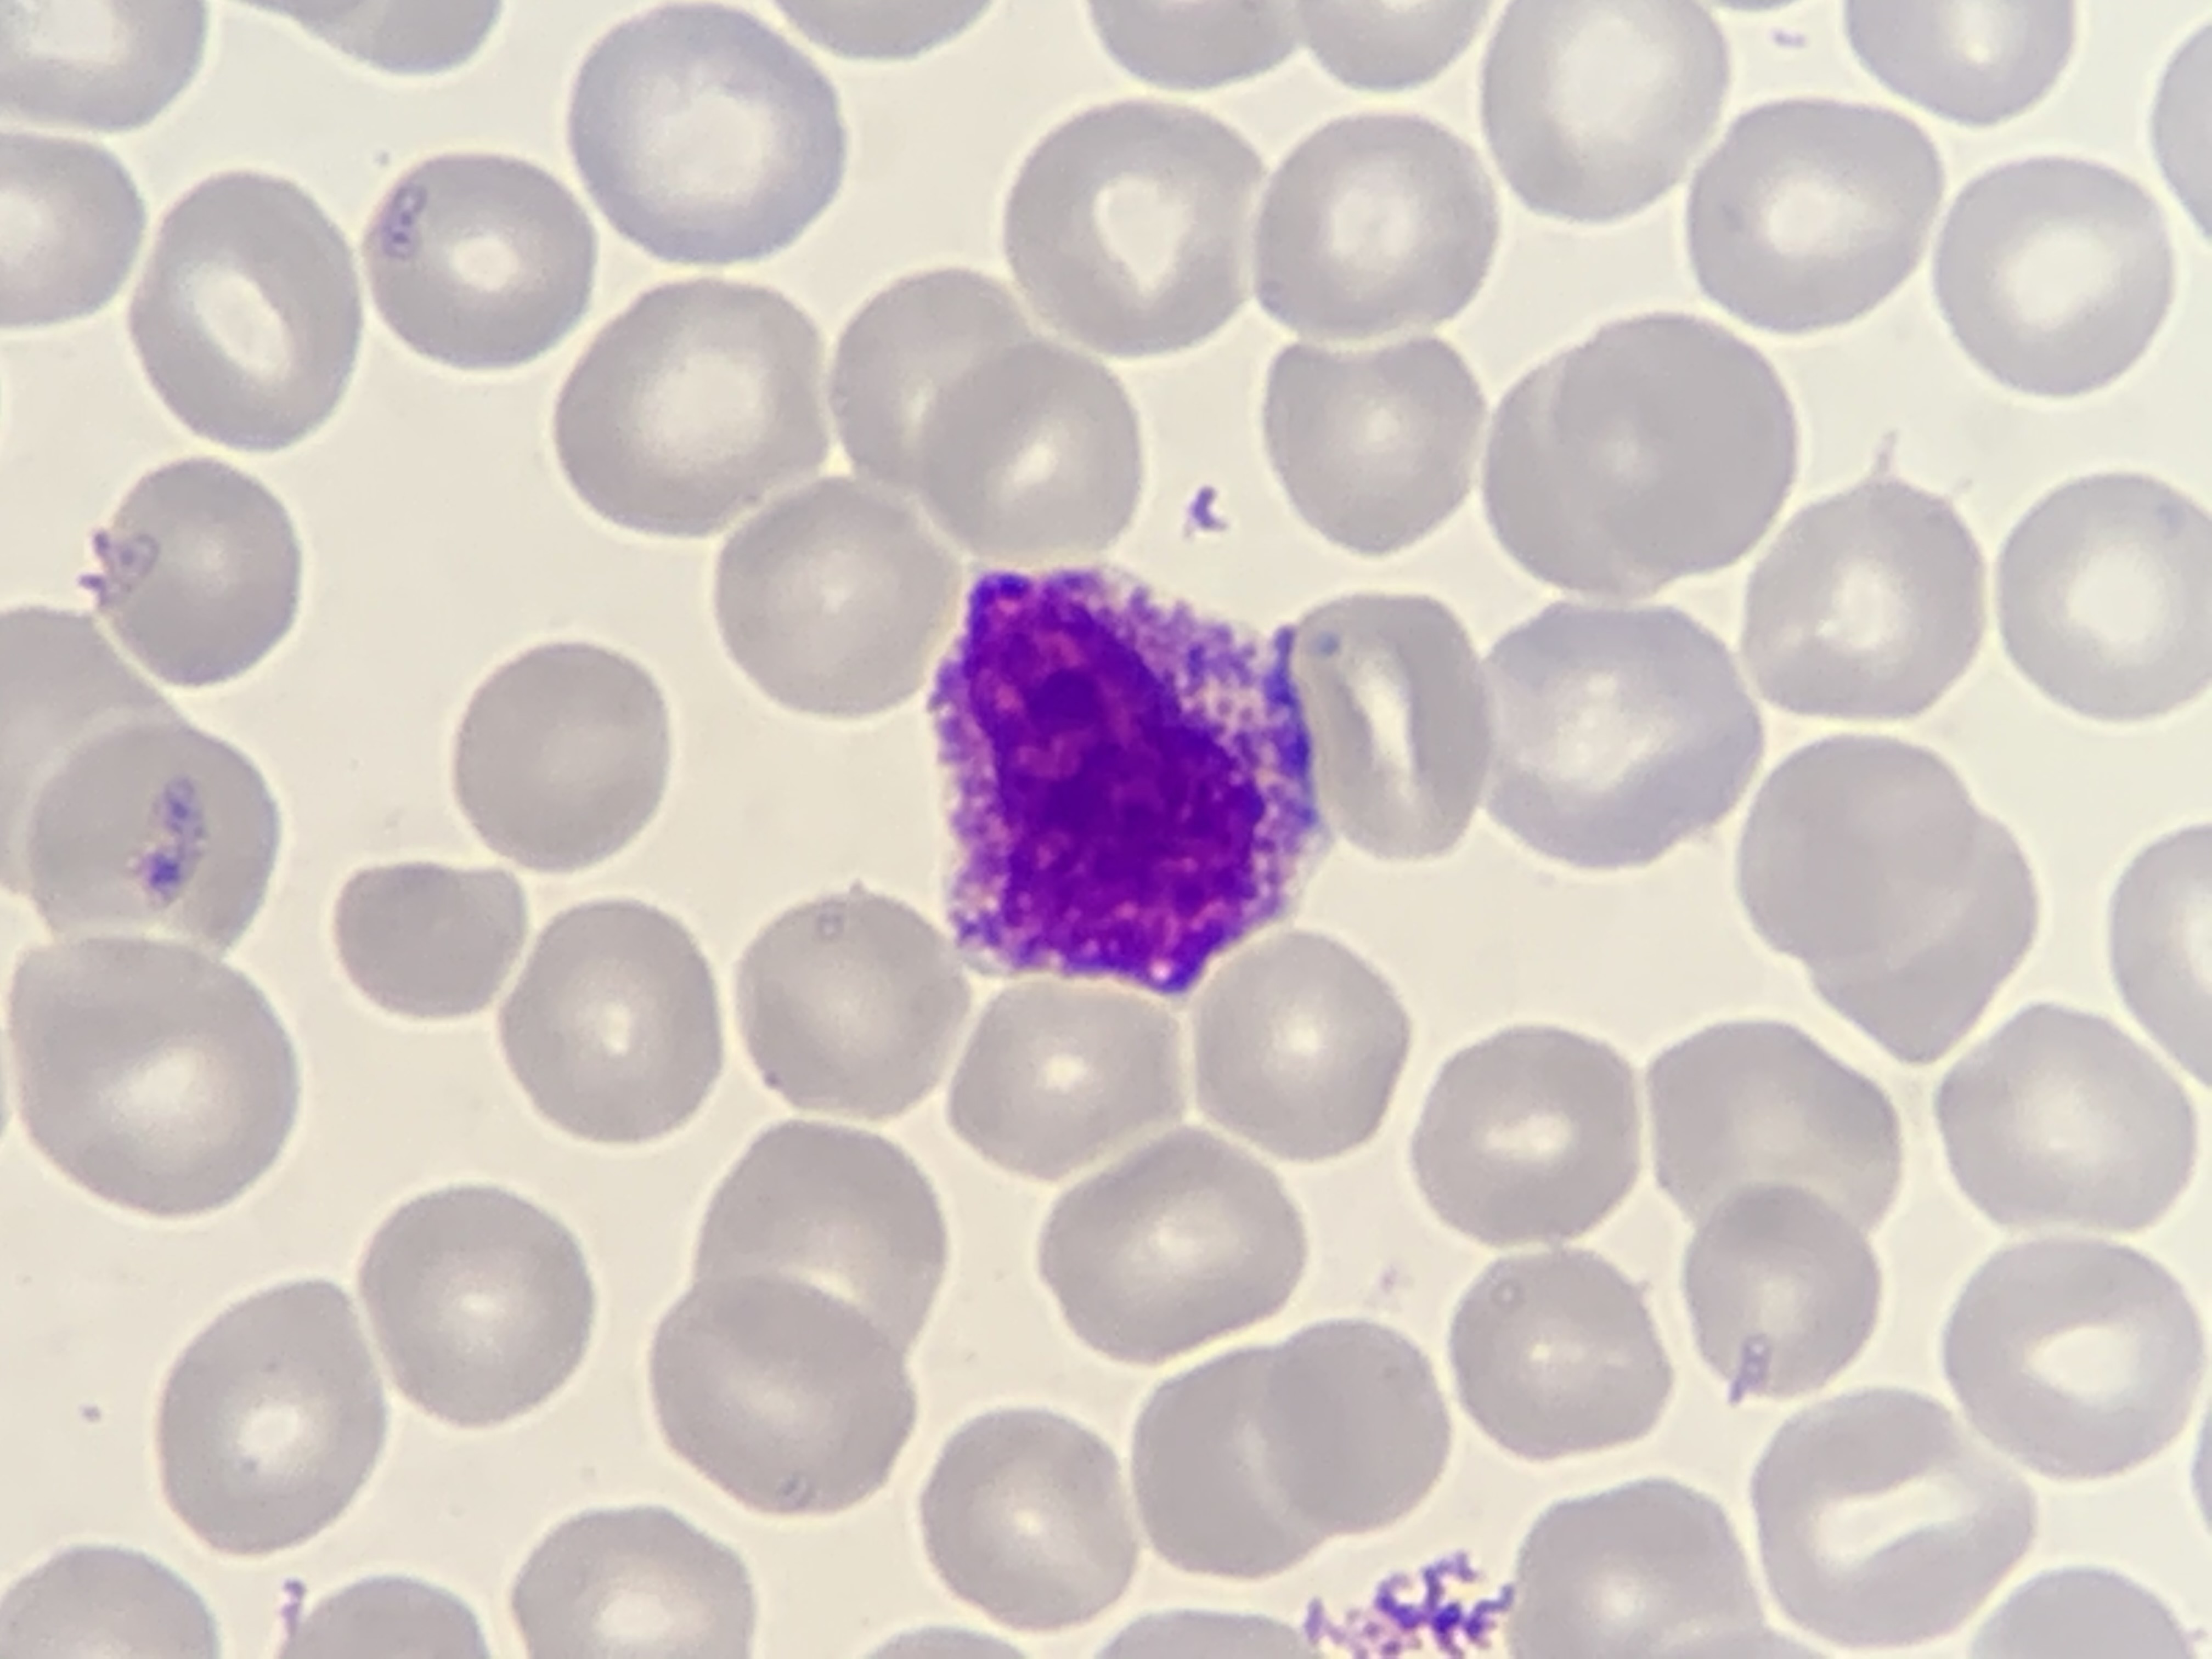
Cell type: MYELOCYTE